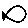
Label: fish